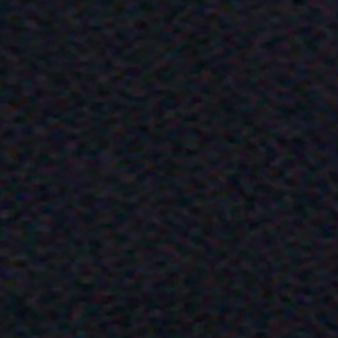
Label: other